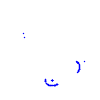
Particle: proton